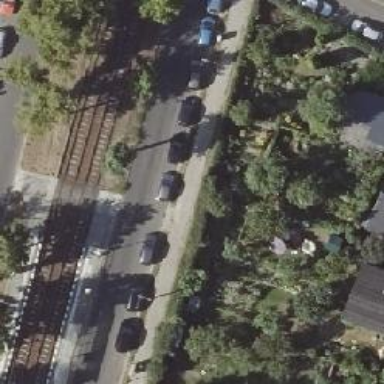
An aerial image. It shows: Unmarked crossing with pedestrian island.